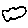
Label: cloud